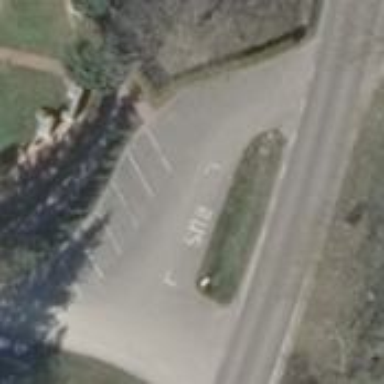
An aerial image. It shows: Service road designed as parking aisle with parallel parking on the left side.